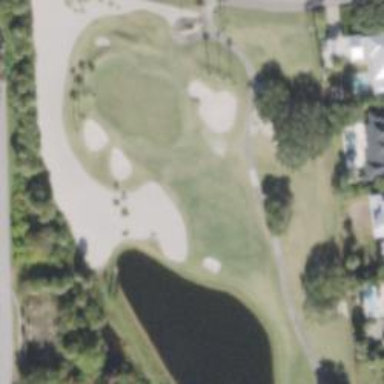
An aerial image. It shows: Sandy area is golf bunker.